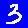
Digit: 3